Field crop: maize
Growth stage: 2
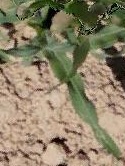
Species: maize